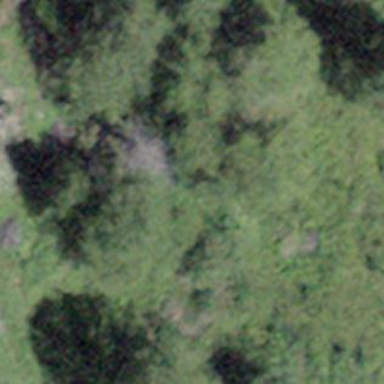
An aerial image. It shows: Forest area.